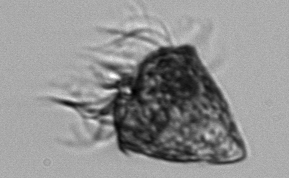
Label: Ciliophora